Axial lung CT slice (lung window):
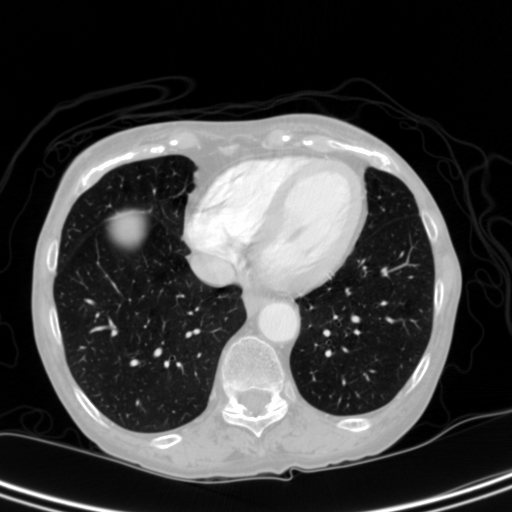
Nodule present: no